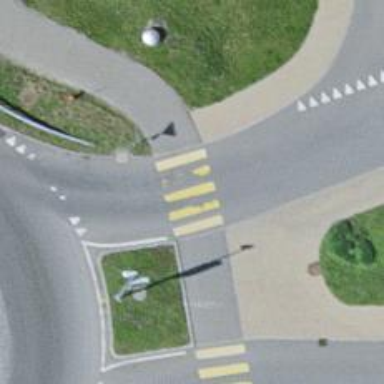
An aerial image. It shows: Marked zebra crossing with pedestrian island.